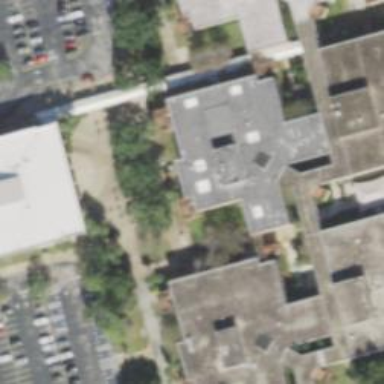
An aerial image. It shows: College building.